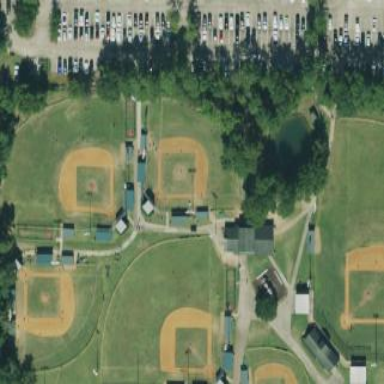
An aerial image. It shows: Baseball pitch for leisure land.